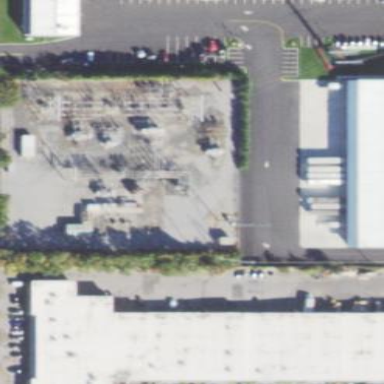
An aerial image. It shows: Power substation.